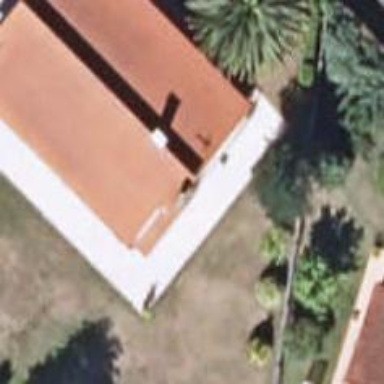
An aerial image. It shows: Simple and straightforward house.